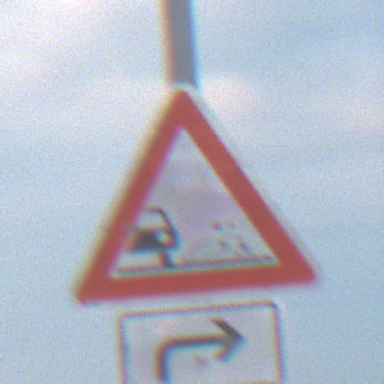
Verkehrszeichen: SplittSchotter
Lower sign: RichtungsangabeDurchPfeile5
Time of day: SunriseSunset
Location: Outdoor (Nature)
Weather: PartlyCloudy
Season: NotSpecified
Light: Natural